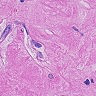
Metastatic tissue present: yes